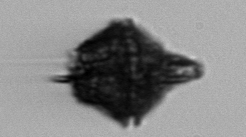
Label: Gonyaulax